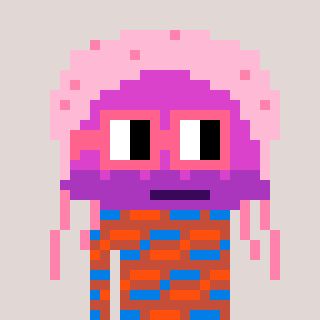
a pixel art character with square pink glasses, a jellyfish-shaped head and a rust-colored body on a warm background